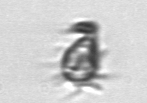
Label: Paratontonia_gracillima